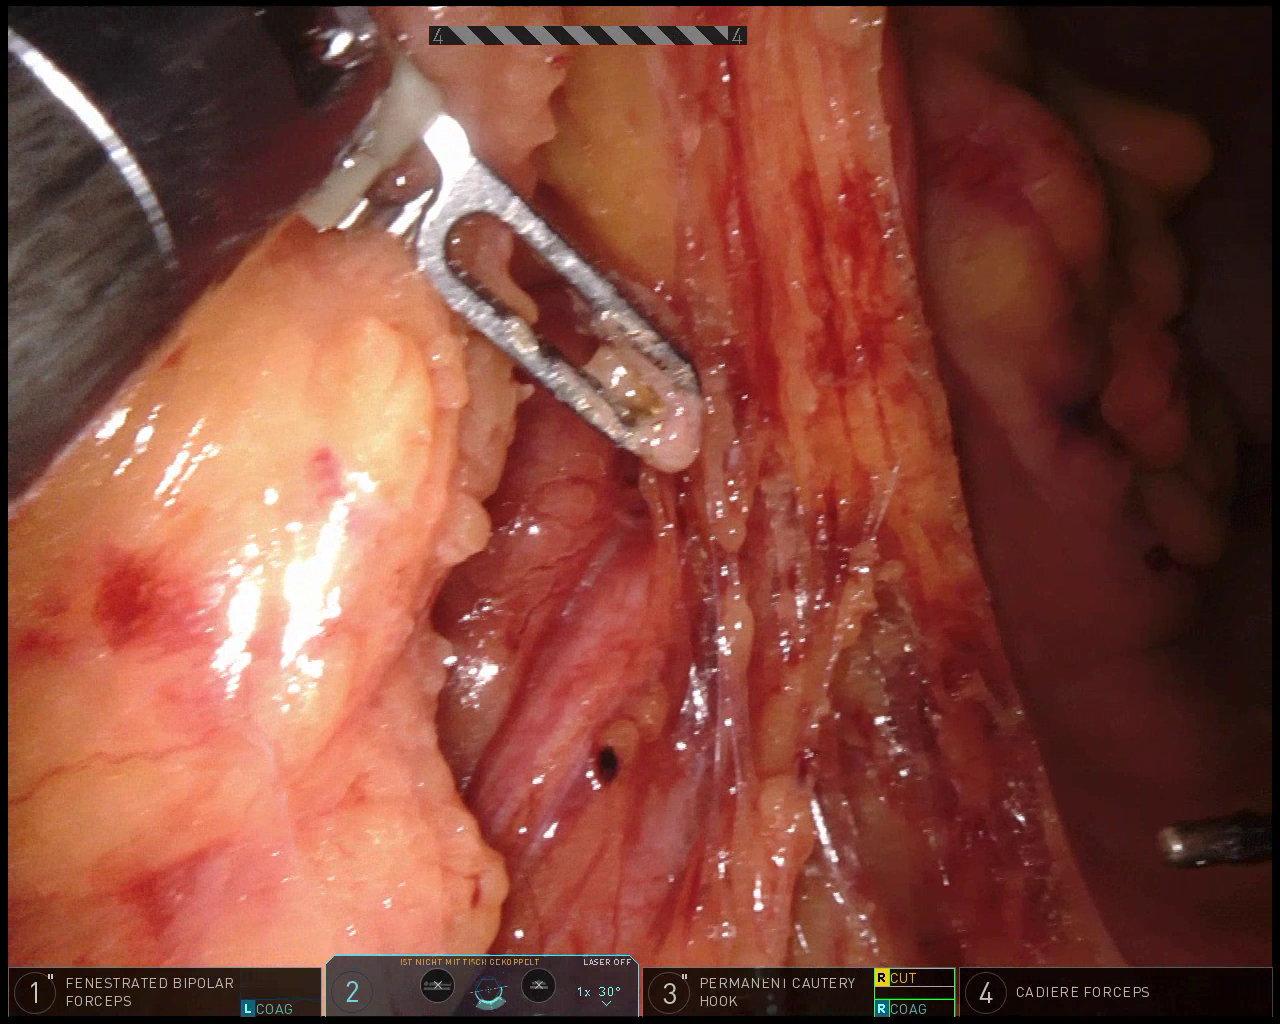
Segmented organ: ureter
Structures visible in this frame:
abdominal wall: no
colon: no
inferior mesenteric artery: no
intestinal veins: no
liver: no
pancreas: no
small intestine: no
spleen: no
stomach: no
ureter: yes
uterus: no
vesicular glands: no